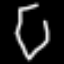
Label: octagon